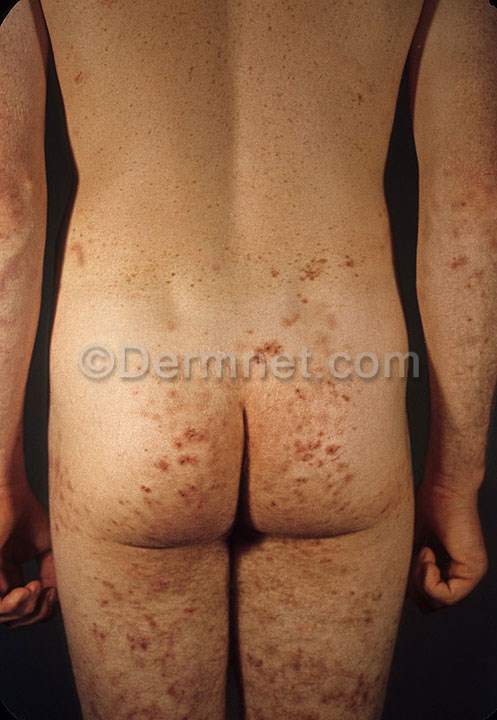
Disease: Bullous Disease Photos